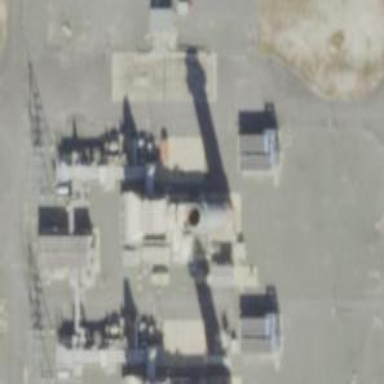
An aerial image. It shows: Gas turbine generator.